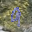
Label: 9